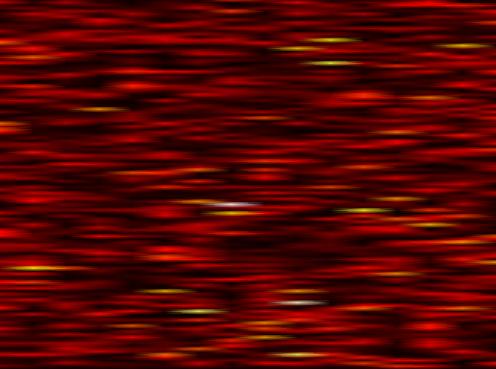
Label: FBMC